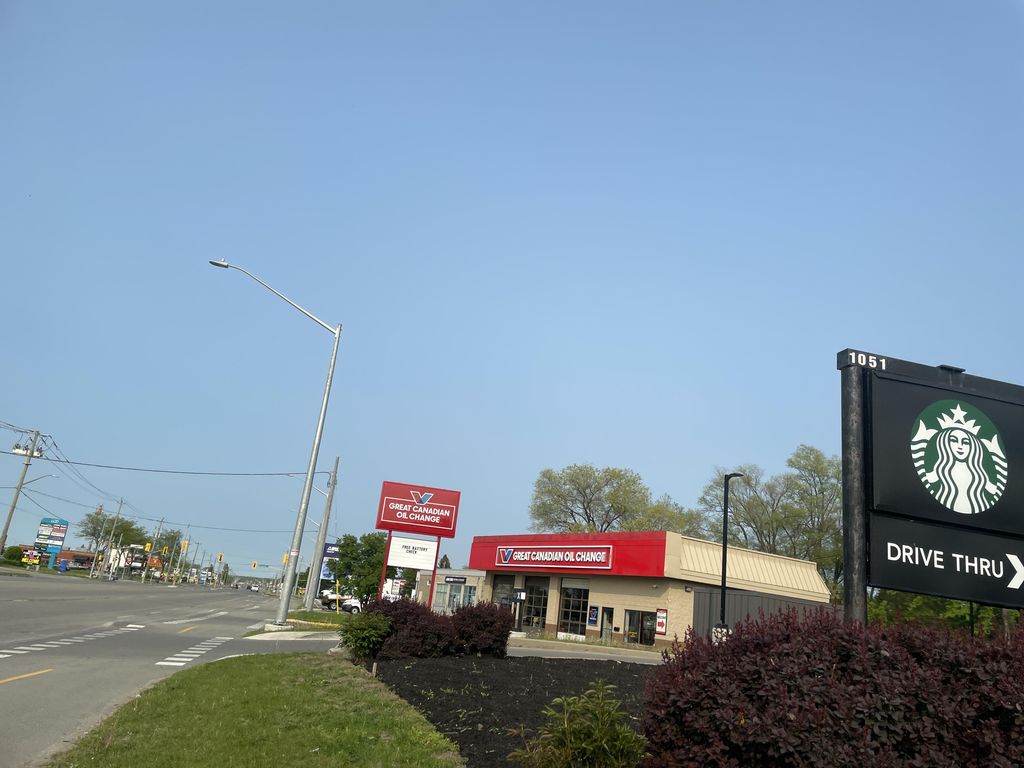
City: kitchener-waterloo